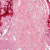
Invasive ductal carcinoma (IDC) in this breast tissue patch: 0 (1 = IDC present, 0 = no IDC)